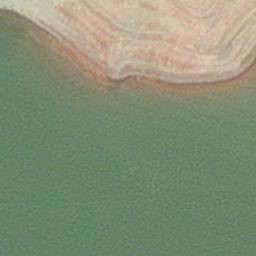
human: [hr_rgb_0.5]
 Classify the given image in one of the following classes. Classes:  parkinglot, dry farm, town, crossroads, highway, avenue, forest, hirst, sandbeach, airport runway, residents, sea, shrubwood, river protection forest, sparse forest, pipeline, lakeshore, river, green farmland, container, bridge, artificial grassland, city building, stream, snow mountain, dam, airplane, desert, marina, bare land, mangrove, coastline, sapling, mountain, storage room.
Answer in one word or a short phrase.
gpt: hirst